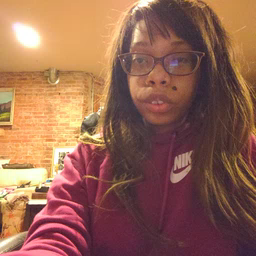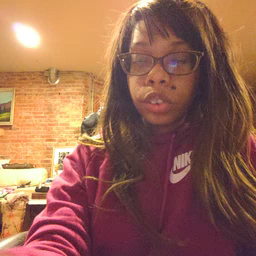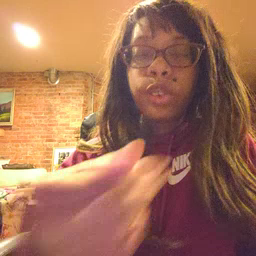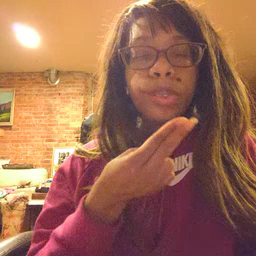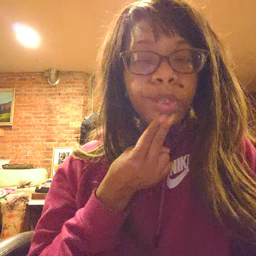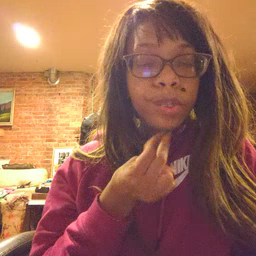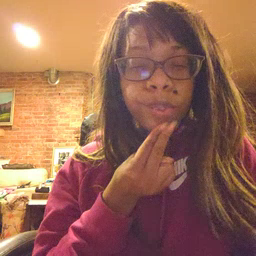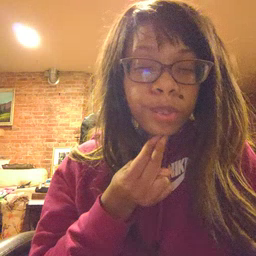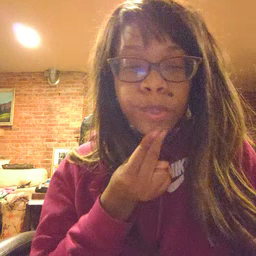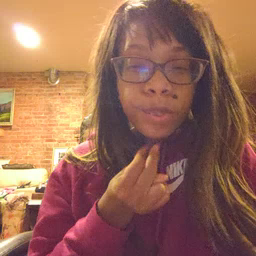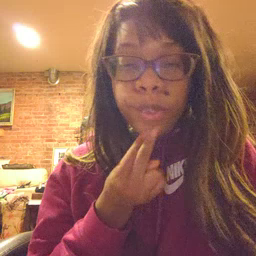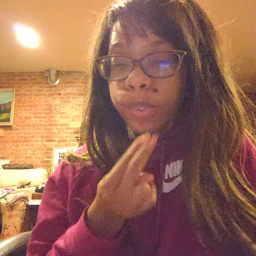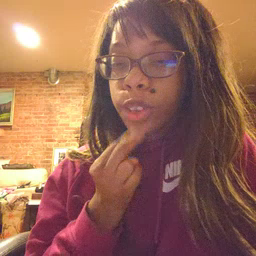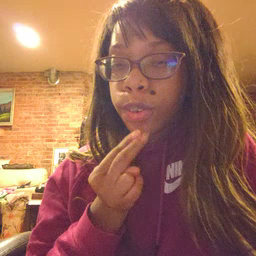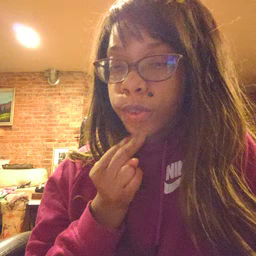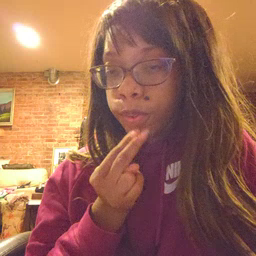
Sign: cute